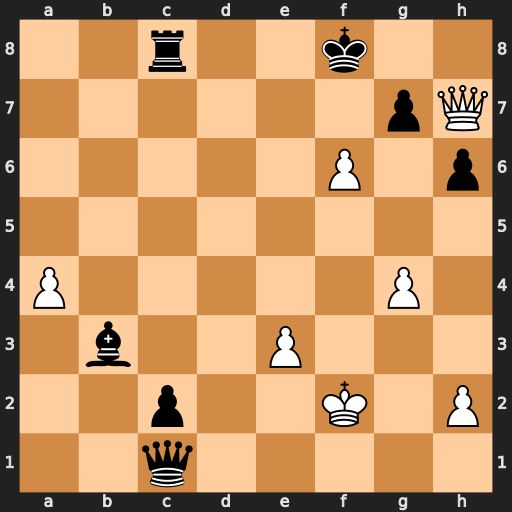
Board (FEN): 2r2k2/6pQ/5P1p/8/P5P1/1b2P3/2p2K1P/2q5
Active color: w
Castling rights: -
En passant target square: -
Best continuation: Qxg7+ Ke8 Qe7#